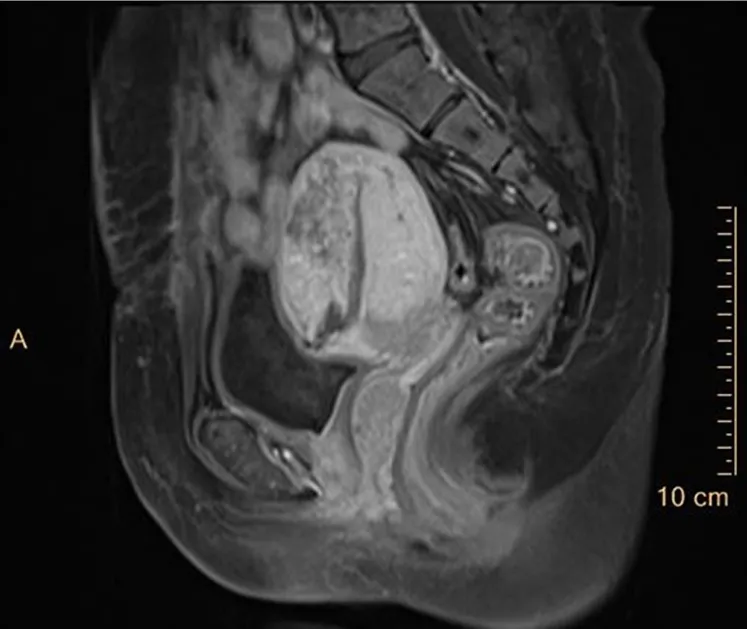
MRI Sagittal (white arrow refers to cancer tissue).
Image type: radiology (mri)